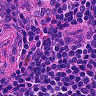
Metastatic tissue present: no